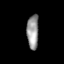
Tissue: prostate
Cell type: Myeloid cells
Senescence score: 0.7417
Nuclear area (px): 396
Mean DAPI intensity: 150.497